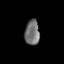
Tissue: lung
Cell type: Epithelial cells
Senescence score: 0.2114
Nuclear area (px): 361
Mean DAPI intensity: 113.235